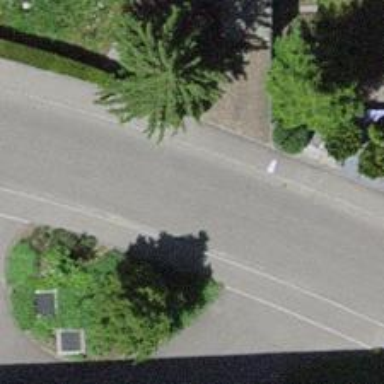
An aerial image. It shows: Residential road.